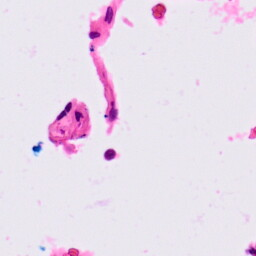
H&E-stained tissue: Lung